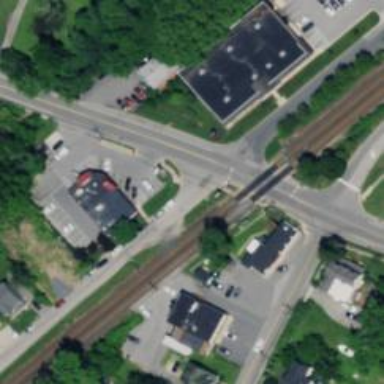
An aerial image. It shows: Railway crossing.